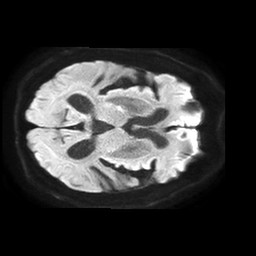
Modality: TRACE
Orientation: axial
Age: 74
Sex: female
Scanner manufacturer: philips
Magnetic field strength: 1.5 T
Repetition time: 4.6 s
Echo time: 0.08631 s